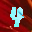
Label: 4